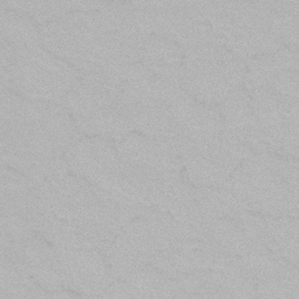
Label: frost